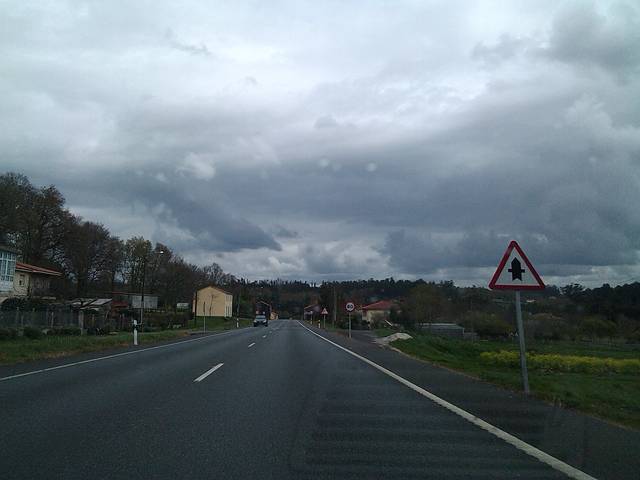
Region: Spain
Coordinates: 42.955, -8.324